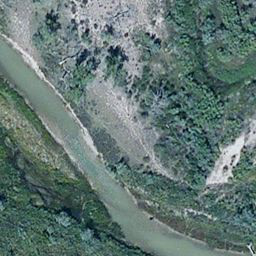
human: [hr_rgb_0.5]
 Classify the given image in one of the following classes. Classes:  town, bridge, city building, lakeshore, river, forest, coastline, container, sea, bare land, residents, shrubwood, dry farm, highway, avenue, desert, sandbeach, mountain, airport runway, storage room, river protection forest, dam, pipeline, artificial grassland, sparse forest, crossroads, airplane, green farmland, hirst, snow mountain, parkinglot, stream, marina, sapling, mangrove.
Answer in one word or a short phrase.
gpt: river